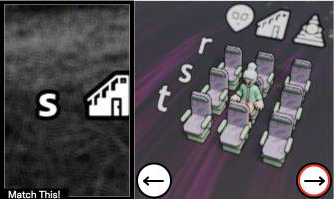
Task: seats
Answer: yes